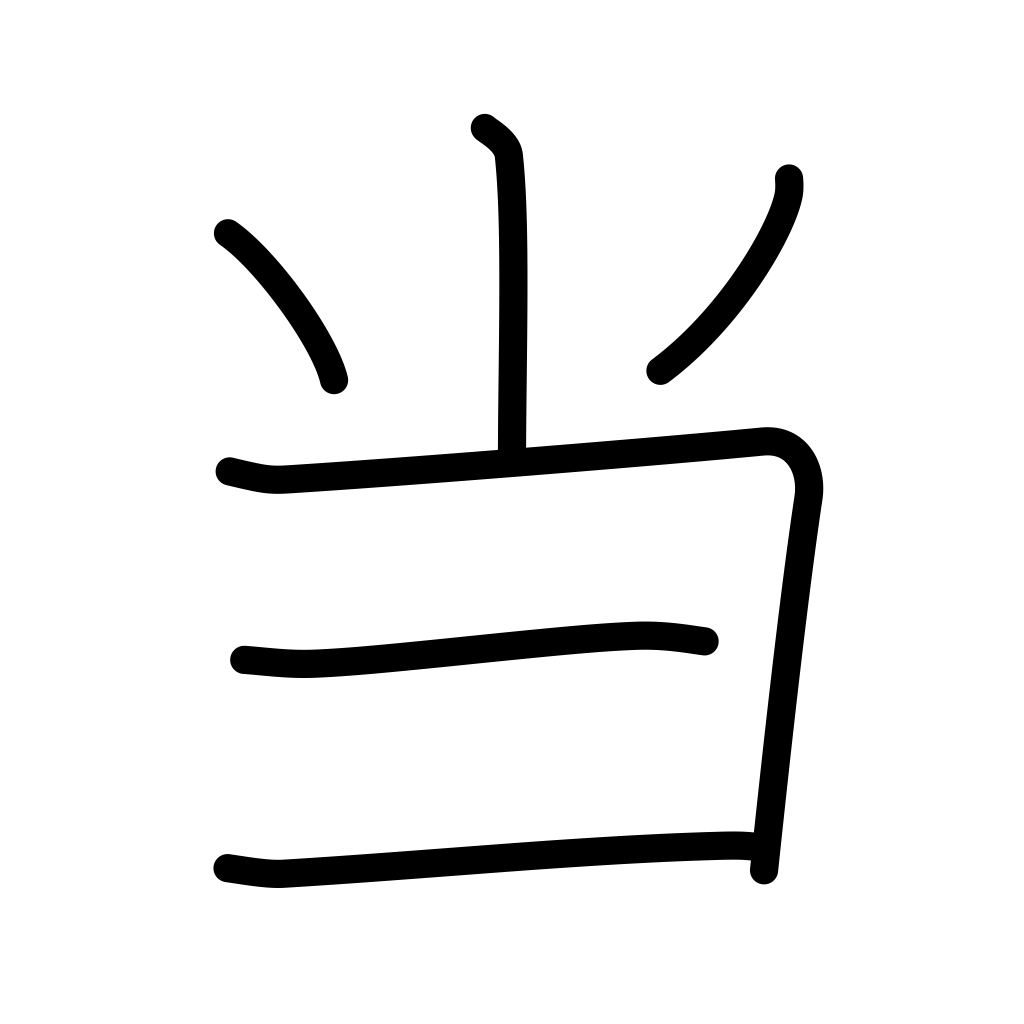
Meaning: hit, right, appropriate, himself